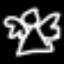
Label: angel